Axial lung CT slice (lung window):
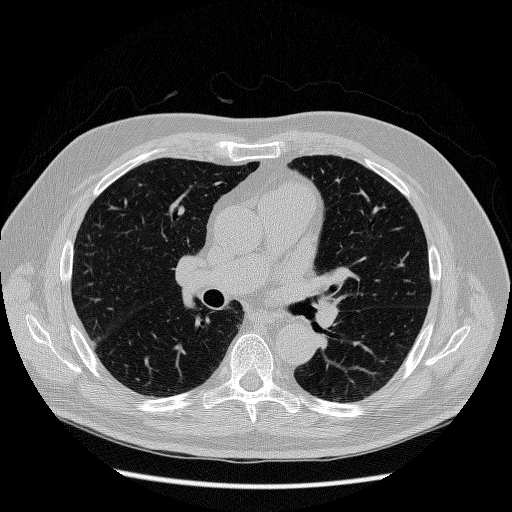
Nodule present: no